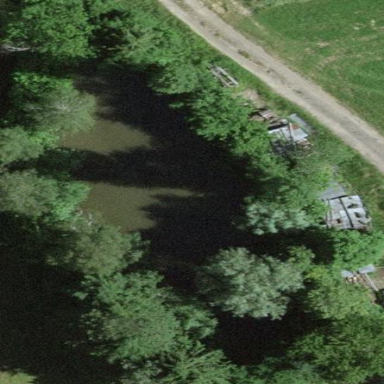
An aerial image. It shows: Peaceful pond surrounded by nature.